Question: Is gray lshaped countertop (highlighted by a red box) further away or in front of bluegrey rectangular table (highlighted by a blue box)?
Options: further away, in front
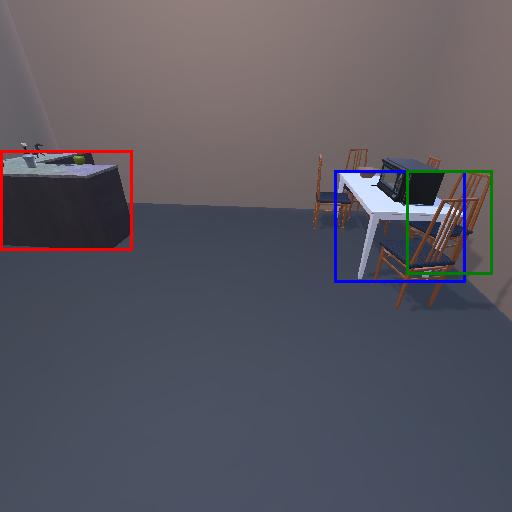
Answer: further away